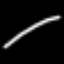
Label: line